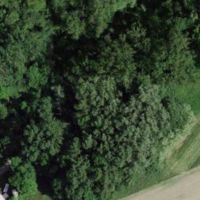
EUNIS habitat code: 44
Species observed at this site:
Allium ursinum
Lamium galeobdolon
Prunus padus